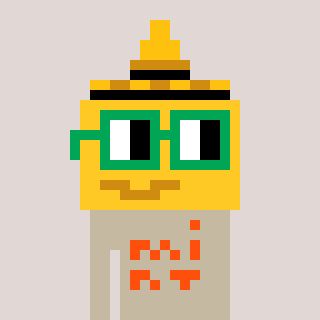
a pixel art character with square green glasses, a mustard-shaped head and a bege-colored body on a warm background